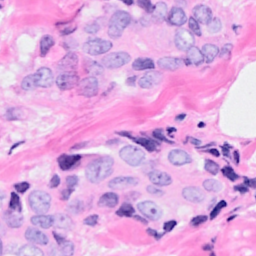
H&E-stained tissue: Breast